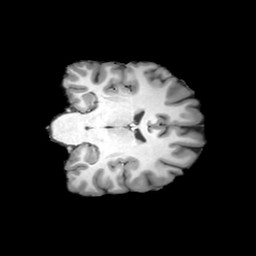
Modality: T1w
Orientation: coronal